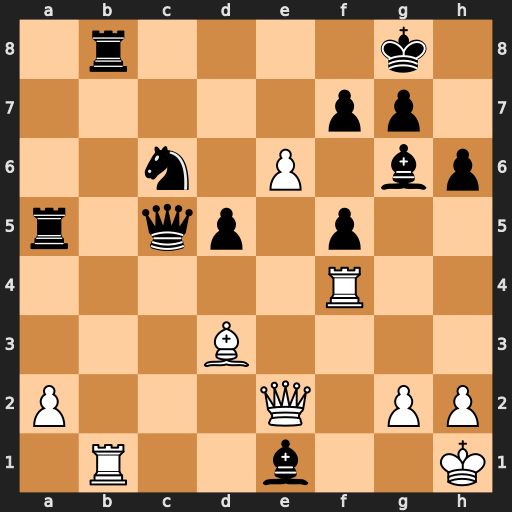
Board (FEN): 1r4k1/5pp1/2n1P1bp/r1qp1p2/5R2/3B4/P3Q1PP/1R2b2K
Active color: w
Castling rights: -
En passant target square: -
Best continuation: Rxb8+ Nxb8 e7